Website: crate-barrel
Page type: billing-address
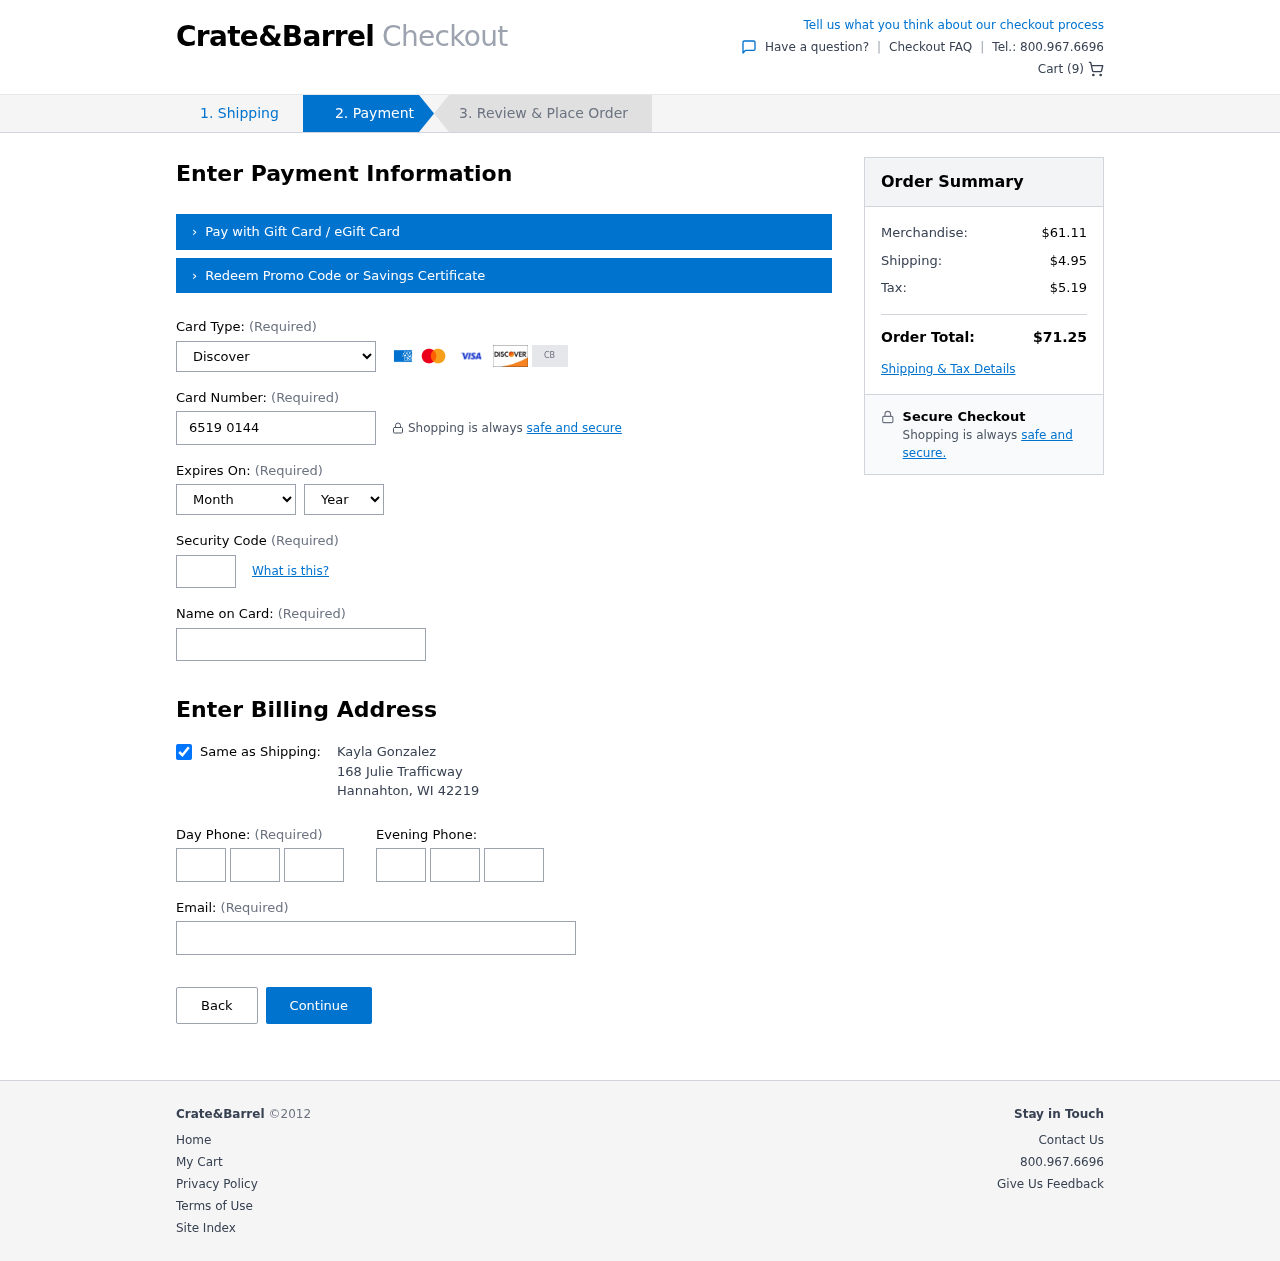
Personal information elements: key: PII_CARD_CVV
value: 443
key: PII_CARD_EXPIRY_MONTH
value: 01
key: PII_CARD_EXPIRY_YEAR
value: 30
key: PII_CARD_NUMBER
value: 6519 0144 9401 8635
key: PII_CARD_TYPE
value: Discover
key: PII_CITY
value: Hannahton
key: PII_EMAIL
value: kgonzalez@gmail.com
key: PII_FULLNAME
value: Kayla Gonzalez
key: PII_PHONE_ALT_AREA
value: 201
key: PII_PHONE_ALT_PREFIX
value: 981
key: PII_PHONE_ALT_SUFFIX
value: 8685
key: PII_PHONE_AREA
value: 868
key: PII_PHONE_PREFIX
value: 369
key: PII_PHONE_SUFFIX
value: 0480
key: PII_POSTCODE
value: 42219
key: PII_STATE_ABBR
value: WI
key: PII_STREET
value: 168 Julie Trafficway
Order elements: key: ORDER_NUM_ITEMS
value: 9
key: ORDER_SUBTOTAL
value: $61.11
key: ORDER_SHIPPING_COST
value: $4.95
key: ORDER_TAX
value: $5.19
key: ORDER_TOTAL
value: $71.25